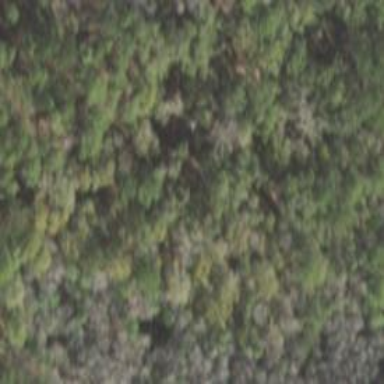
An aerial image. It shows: Mixed leaf woodland.